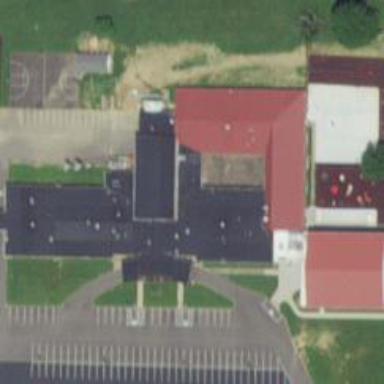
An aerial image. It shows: School.